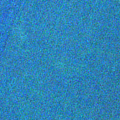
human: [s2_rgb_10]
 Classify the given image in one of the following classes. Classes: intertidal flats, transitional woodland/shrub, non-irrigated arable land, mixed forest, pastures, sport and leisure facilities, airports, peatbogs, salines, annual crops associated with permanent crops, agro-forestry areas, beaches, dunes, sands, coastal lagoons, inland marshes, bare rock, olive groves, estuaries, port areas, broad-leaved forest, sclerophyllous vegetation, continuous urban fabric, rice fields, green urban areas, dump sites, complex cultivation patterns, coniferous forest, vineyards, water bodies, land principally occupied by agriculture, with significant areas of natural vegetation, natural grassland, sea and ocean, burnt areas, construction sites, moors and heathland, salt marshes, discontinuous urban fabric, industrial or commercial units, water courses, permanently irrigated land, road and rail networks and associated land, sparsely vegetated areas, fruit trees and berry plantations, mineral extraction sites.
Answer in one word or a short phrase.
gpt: sea and ocean